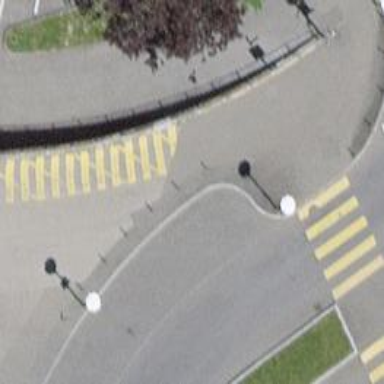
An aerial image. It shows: Bollard.